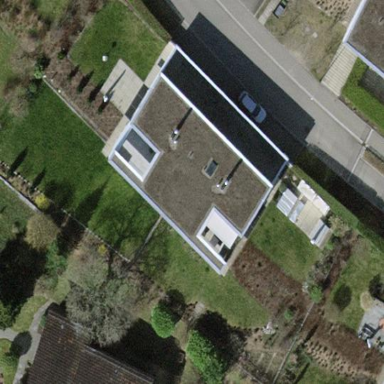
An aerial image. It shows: Building with flat roof.